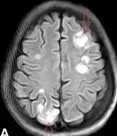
MRI Brain-FLAIR sequences showing hyperintensity in the left frontal and right parietal region.
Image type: radiology (mri)